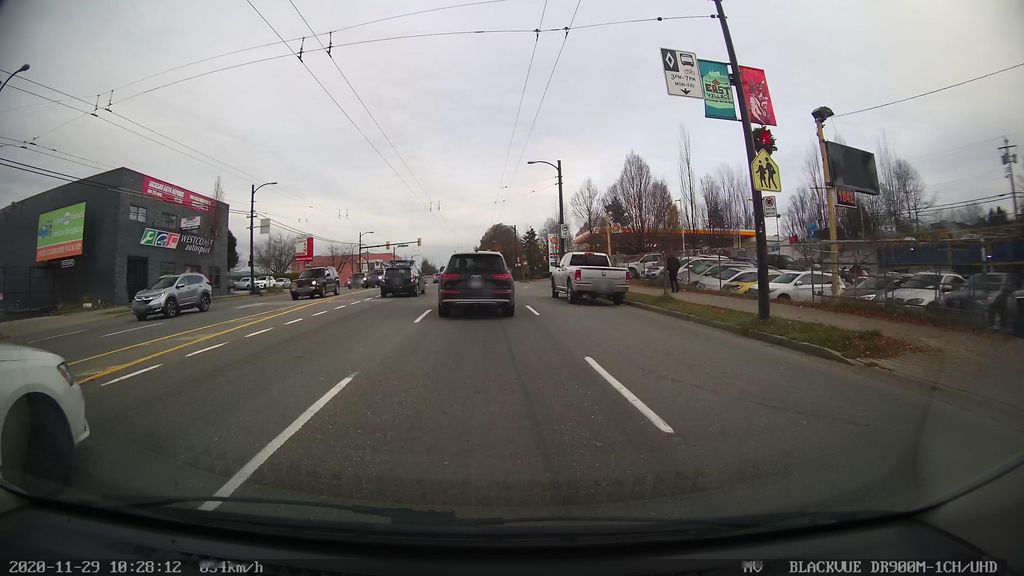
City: vancouver